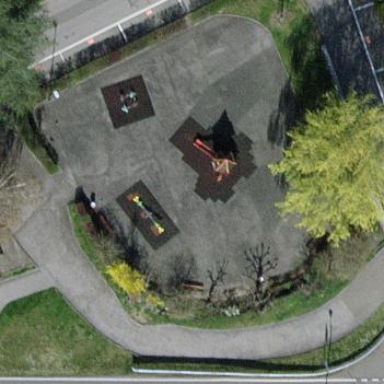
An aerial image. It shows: Playground area for leisure land.